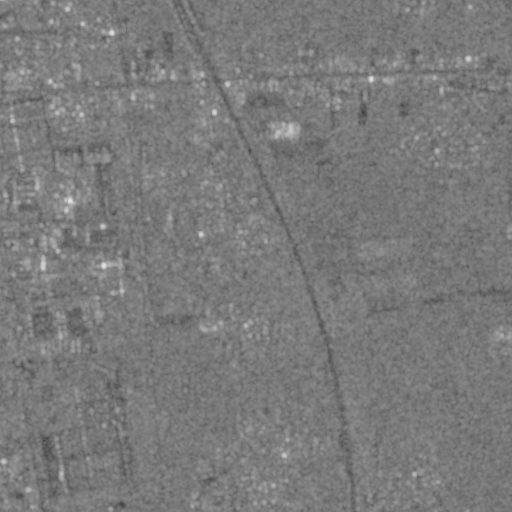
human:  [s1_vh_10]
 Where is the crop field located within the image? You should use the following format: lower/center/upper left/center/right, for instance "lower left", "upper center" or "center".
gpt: The crop field is located in the upper of the image.
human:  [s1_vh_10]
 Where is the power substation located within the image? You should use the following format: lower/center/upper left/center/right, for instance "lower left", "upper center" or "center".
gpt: The power substation is located in the upper left of the image.
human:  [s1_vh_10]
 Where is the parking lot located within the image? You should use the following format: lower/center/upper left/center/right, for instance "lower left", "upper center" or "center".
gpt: There is no parking lot in the image.

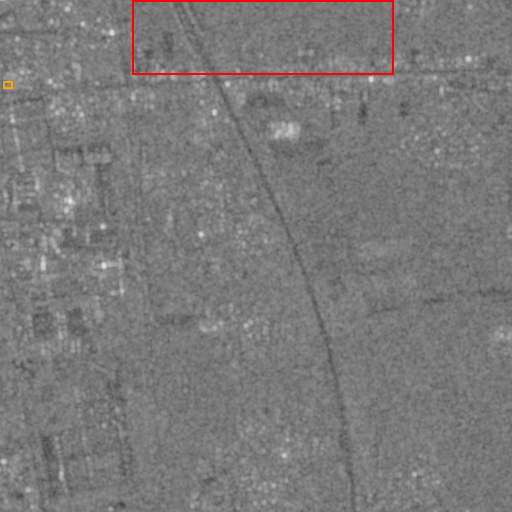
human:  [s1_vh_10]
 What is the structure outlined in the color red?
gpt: The structure outlined in red is a crop field.
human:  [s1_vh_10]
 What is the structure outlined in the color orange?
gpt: The structure outlined in orange is a power substation.
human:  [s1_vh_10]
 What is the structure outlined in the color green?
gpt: There is no green outline.